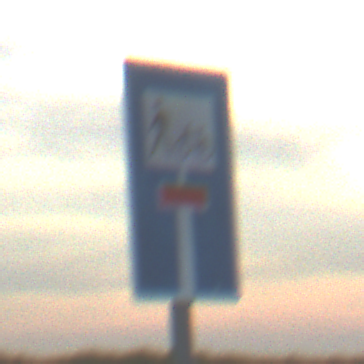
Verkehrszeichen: SackgasseRadverkehrFussgaengerDurchlaessig
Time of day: SunriseSunset
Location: Outdoor (Beach)
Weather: PartlyCloudy
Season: NotSpecified
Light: Natural